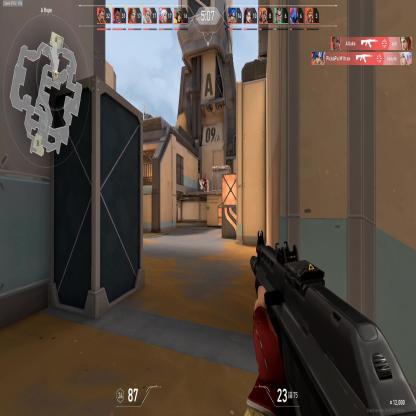
Label: enemy